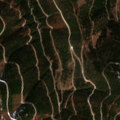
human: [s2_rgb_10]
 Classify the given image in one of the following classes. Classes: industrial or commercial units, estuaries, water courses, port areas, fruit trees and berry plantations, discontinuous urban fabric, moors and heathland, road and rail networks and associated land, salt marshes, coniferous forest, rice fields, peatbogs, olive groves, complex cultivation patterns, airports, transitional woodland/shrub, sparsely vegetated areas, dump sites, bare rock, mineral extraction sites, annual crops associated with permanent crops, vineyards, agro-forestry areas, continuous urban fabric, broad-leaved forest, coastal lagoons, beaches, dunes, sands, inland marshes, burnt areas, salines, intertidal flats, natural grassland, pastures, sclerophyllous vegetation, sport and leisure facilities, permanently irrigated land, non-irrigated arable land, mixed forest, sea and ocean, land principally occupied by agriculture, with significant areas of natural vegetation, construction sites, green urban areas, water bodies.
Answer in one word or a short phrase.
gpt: coniferous forest, transitional woodland/shrub